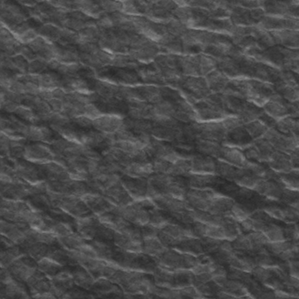
Label: frost